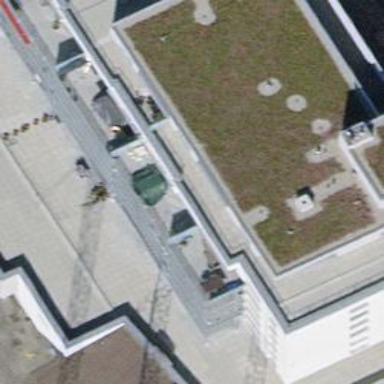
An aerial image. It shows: Building with flat light gray roof and light slate gray facade.